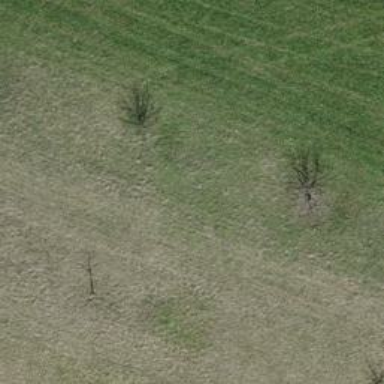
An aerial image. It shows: Deciduous tree with mixed leaves.